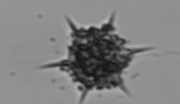
Label: Dictyocha